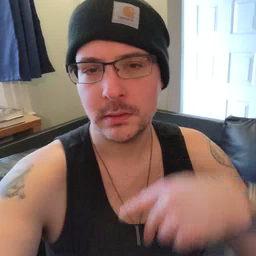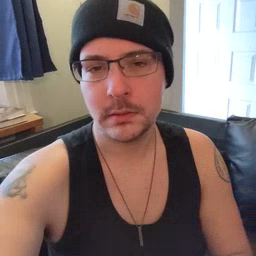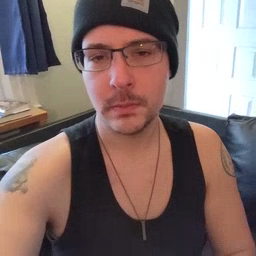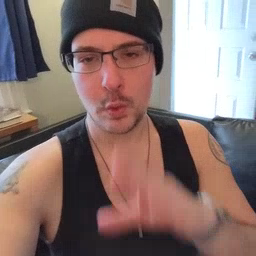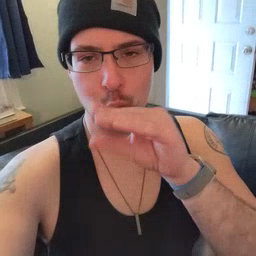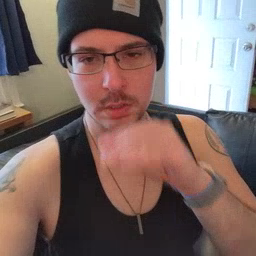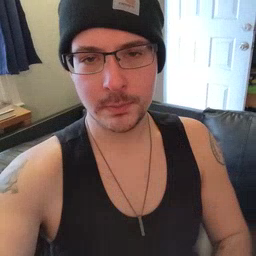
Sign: goose